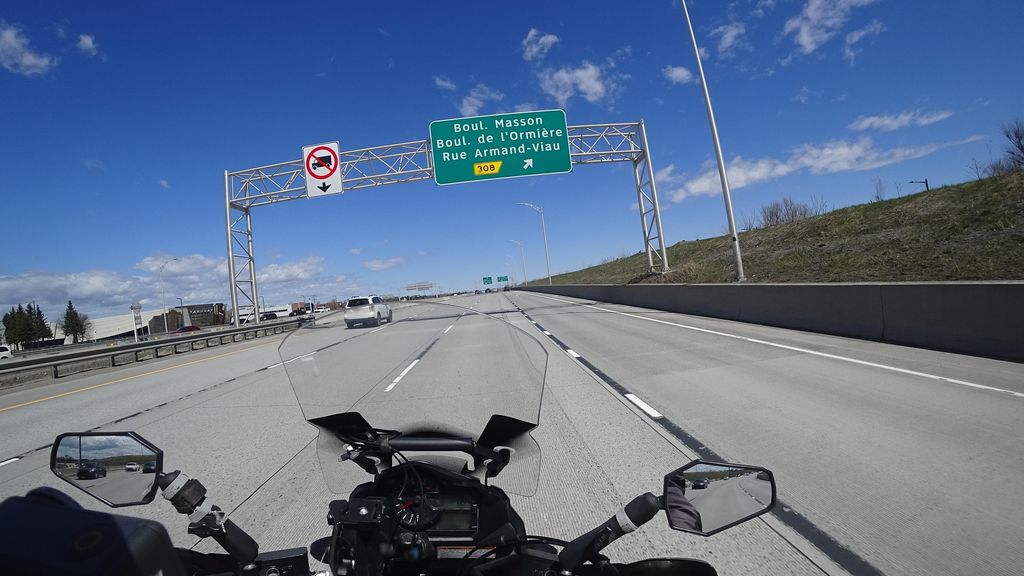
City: quebec_city